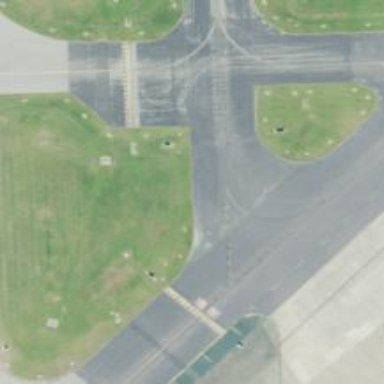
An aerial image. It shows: Taxiway at the airport with asphalt surface.